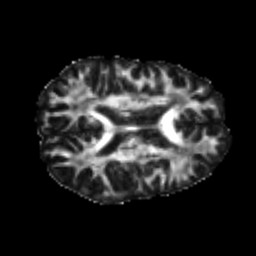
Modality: FA
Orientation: axial
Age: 25
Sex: male
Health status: healthy
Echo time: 0.074 s